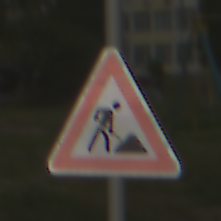
Verkehrszeichen: Arbeitsstelle
Umgebung: Outdoor, Suburban
Tageszeit: MorningAfternoon
Wetter: PartlyCloudy
Licht: Natural
Jahreszeit: NotSpecified
Kontrast: LowContrast